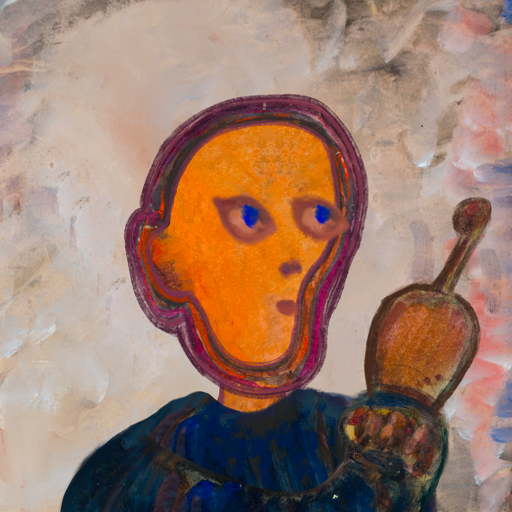
Background: Roy_Bahadur, Head And Neck Side: Hypocrite_w_Hair, Face Side: Mother_And_Son_Mother, Bust: Pipe, Hair Side: Blank, Head Accessory: Blank, Second Necklace: Blank, Necklace: Blank, Baby: Blank